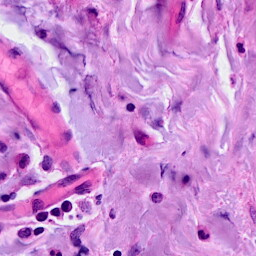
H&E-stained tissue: Breast